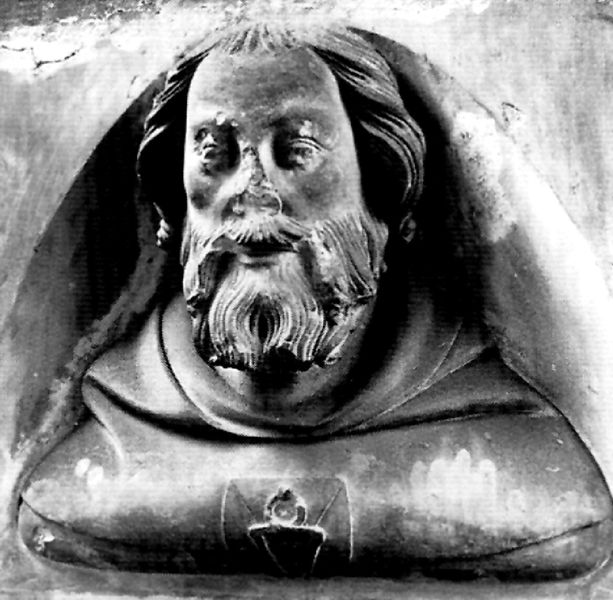
Titel: Veitsdom in Prag
Standort: Prag, Veitsdom (EU - Tschechische Republik)
Schlagwörter: kopf, mann, grau, nase, alt, bart, augen, gesicht, stein, kirche, figur, geistlicher, haare, kutte, frontal, skulptur, statue, relief, spuren, detail, büste, robe, bildhauerei, foto, nische, antike, kloster, kreuz, schwarzweiß, kunst, kapitell, kaputt, jesus, mönch, petrus, zerbrochen, zerfallen, bruch, beschädigt, sculpture